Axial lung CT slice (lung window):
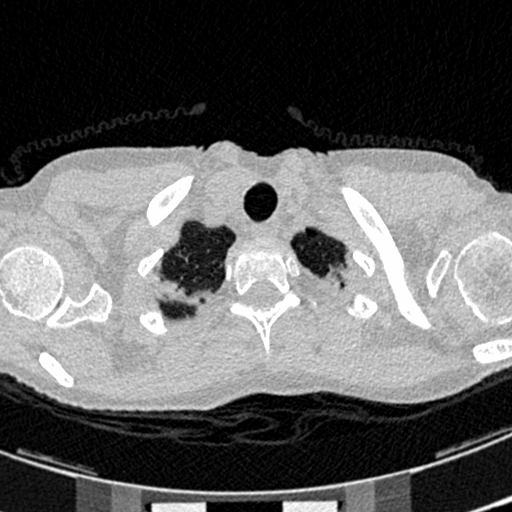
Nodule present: no